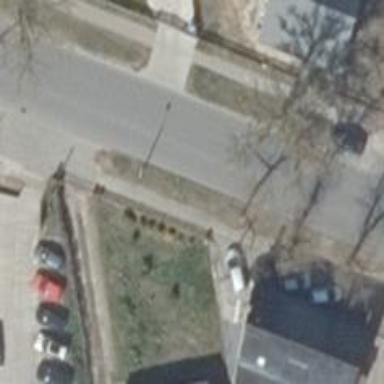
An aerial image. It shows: Residential road with asphalt surface. There are separate sidewalks on both sides.